Field crop: maize
Growth stage: 2
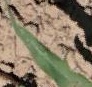
Species: maize